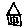
Label: house